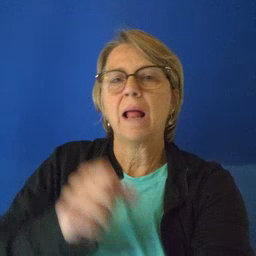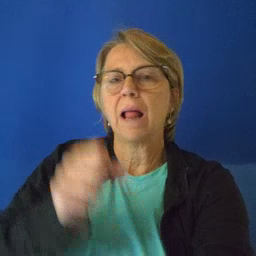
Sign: stuck